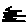
Label: zigzag